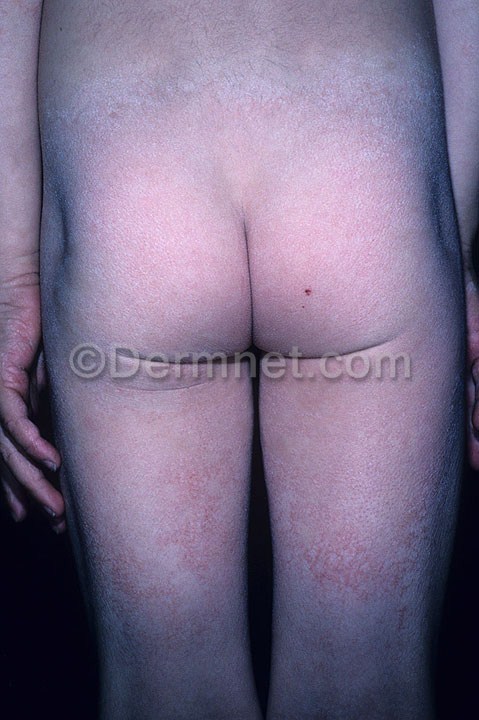
Disease: Exanthems and Drug Eruptions